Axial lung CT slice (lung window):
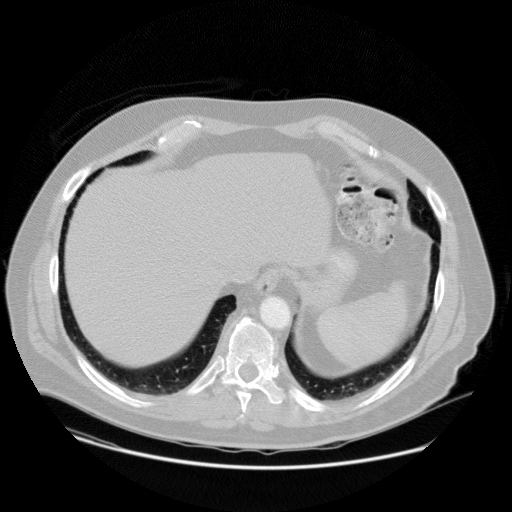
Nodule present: no